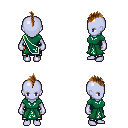
a pixel art fantasy rpg character, female body template, dark elf, purple skin, sash dress, gold greaves, brown mohawk hairstyle, four views (front, back, left, right), 2x2 character sprite sheet, small pixel art, hard edges, no anti-aliasing